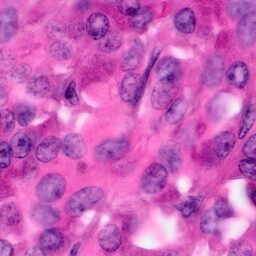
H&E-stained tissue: Pancreatic